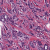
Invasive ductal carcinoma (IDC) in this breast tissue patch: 1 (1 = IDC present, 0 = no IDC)